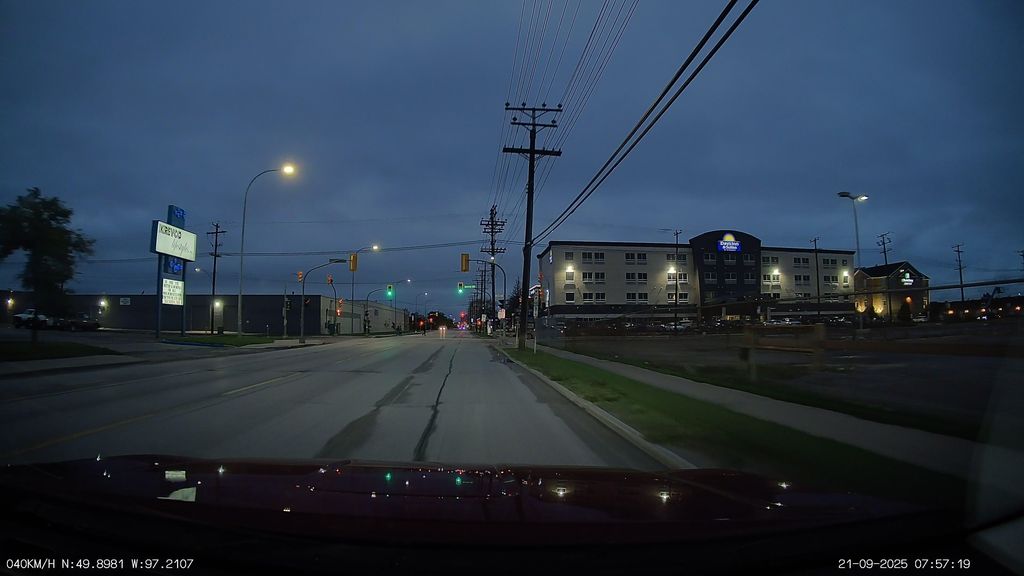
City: winnipeg